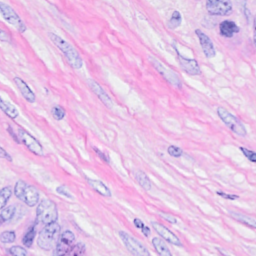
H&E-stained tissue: Breast